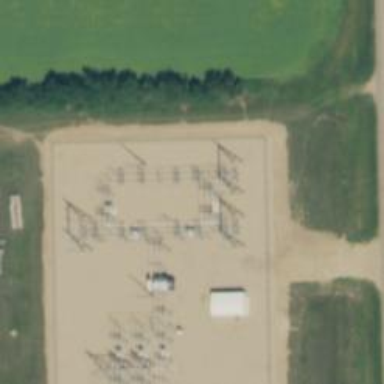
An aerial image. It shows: Switch for power supply.